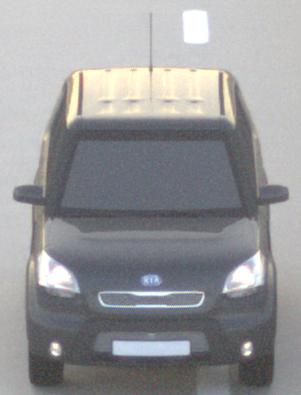
Make: KIA
Model: Soul 1.6
Detailed model: Soul (AM)
Model produced from: 2009/02
Model produced until: 2009/11
Doors: 5
Color: gray
Road condition: dry road
Daytime: sunrise or sunset
Contrast: low contrast